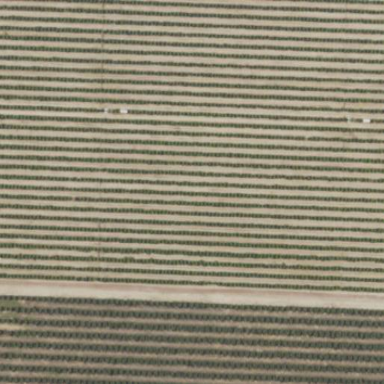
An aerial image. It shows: Vineyard with grape crops.